Field crop: maize
Growth stage: 1
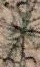
Species: salsola